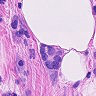
Metastatic tissue present: yes